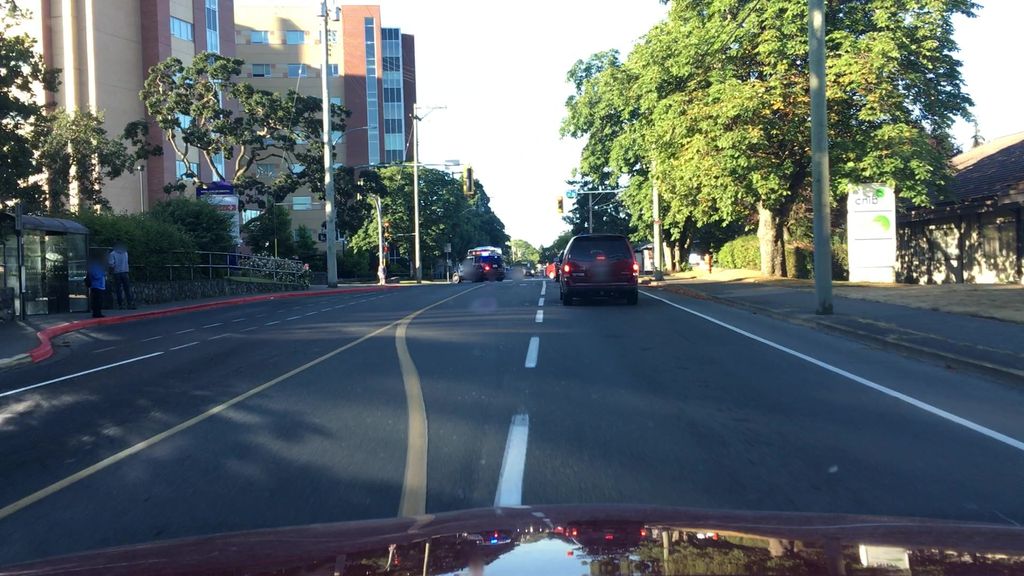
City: victoria